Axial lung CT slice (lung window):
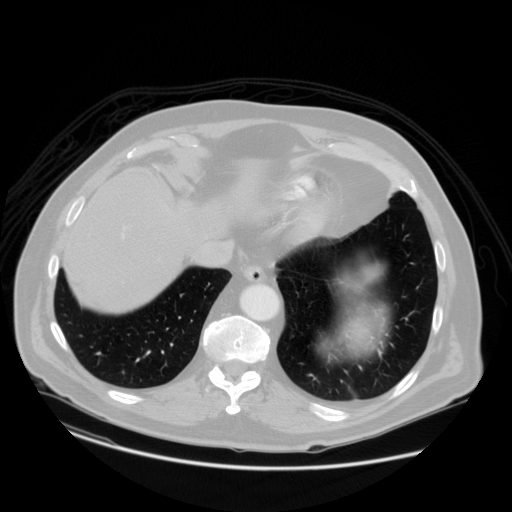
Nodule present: no